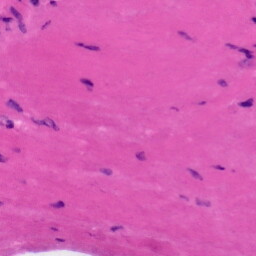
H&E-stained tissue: Tonsil